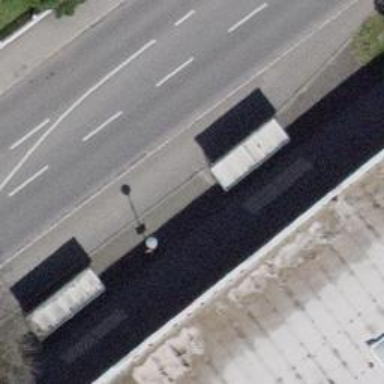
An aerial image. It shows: Bus stop with sheltered platform for public transport.